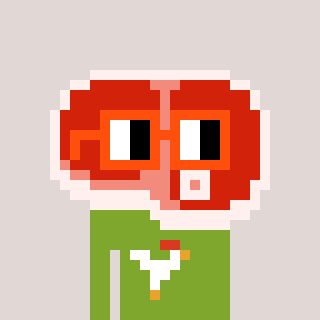
a pixel art character with square orange glasses, a steak-shaped head and a slimegreen-colored body on a warm background